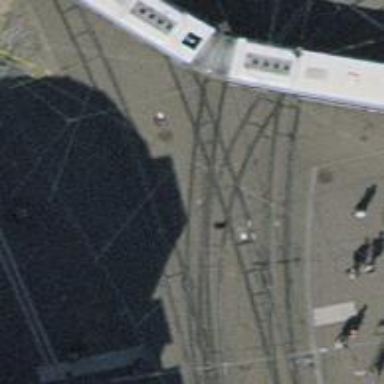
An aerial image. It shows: Railway crossing.